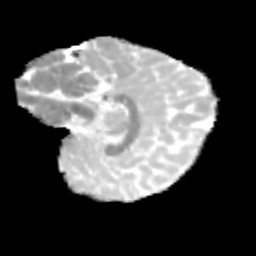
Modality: MD
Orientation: sagittal
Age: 11
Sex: female
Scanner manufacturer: siemens
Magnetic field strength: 3 T
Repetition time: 3.8 s
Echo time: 0.07 s